Interaction volume radius: 5 \u00c5
Interaction volume height: 20 \u00c5
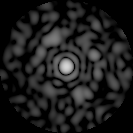
Disorder parameter: 0.842